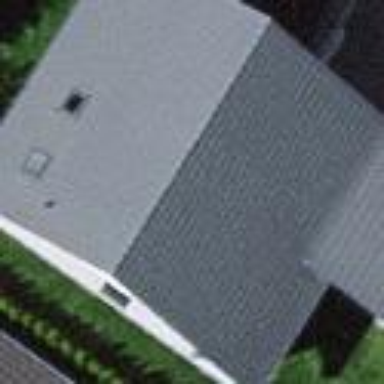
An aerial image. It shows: Simple and straightforward house.